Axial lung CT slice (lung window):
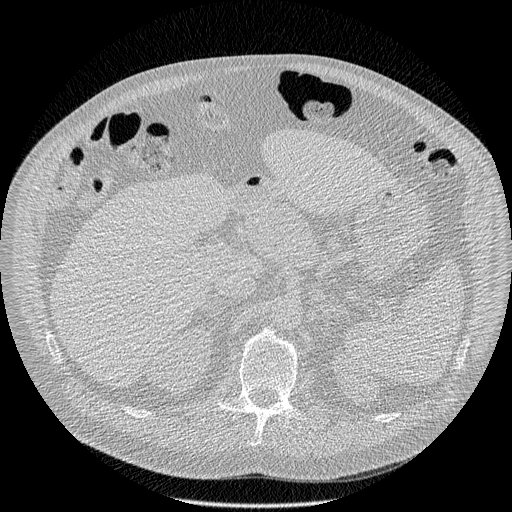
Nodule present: no